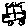
Label: car